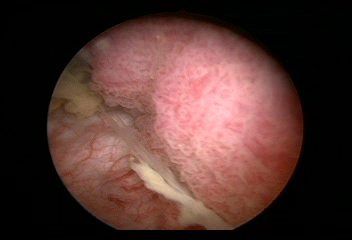
Modality: WLC
Class: Malignant
Subclass: LowGradePapillary
Lesion: L1
Stage: Ta
Morphology: Papillary
Bladder cancer association: Yes
Annotated structures: Tumor